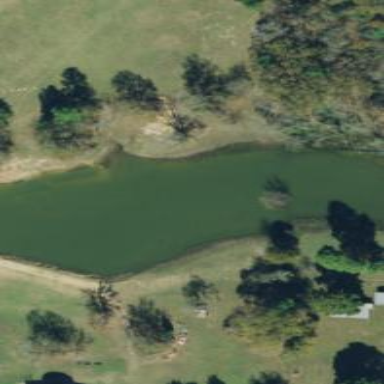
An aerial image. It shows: Peaceful pond surrounded by nature.